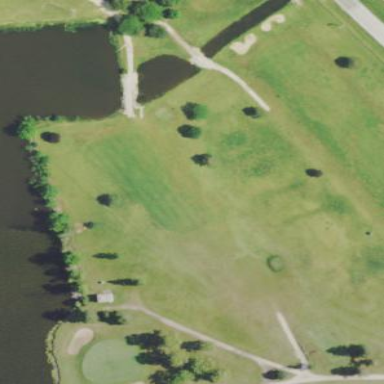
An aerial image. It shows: Grassy area designated as golf fairway.